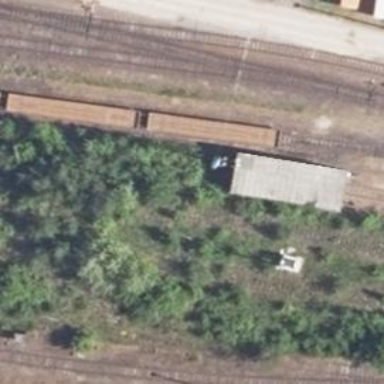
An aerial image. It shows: Railway yard in service.